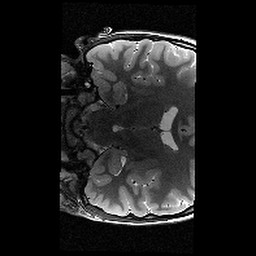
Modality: T2w
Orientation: coronal
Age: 12
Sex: female
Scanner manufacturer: siemens
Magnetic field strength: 3 T
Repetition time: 9.23 s
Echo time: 0.067 s